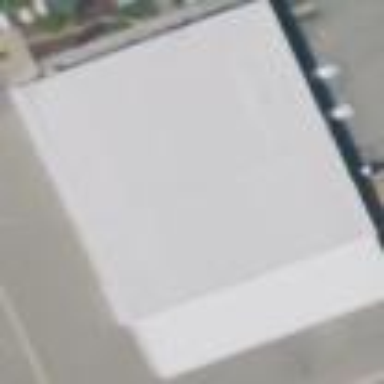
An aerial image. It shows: Hangar building located at airport.